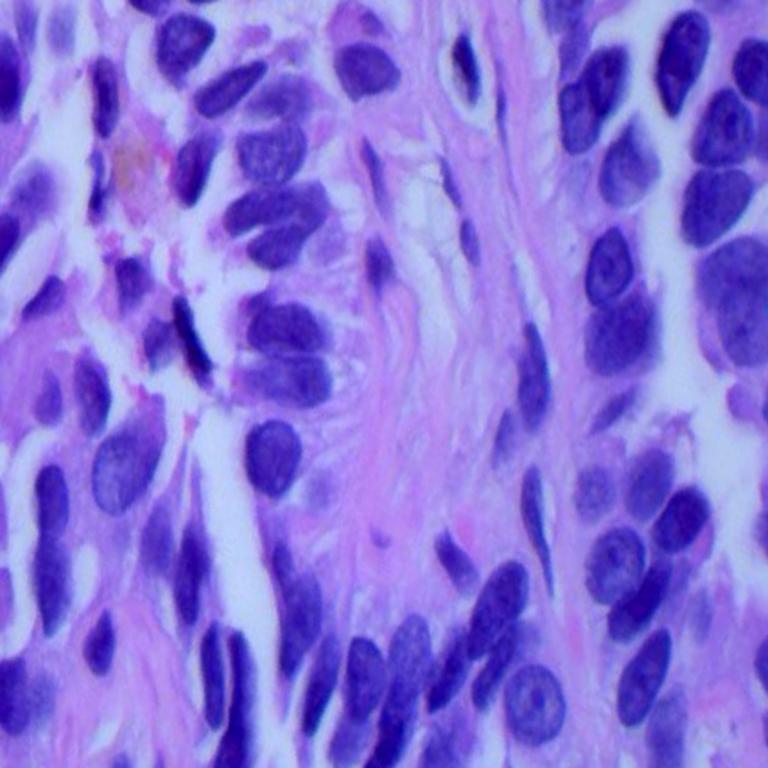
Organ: lung
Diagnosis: adenocarcinomas